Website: home-depot
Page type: order-tracking
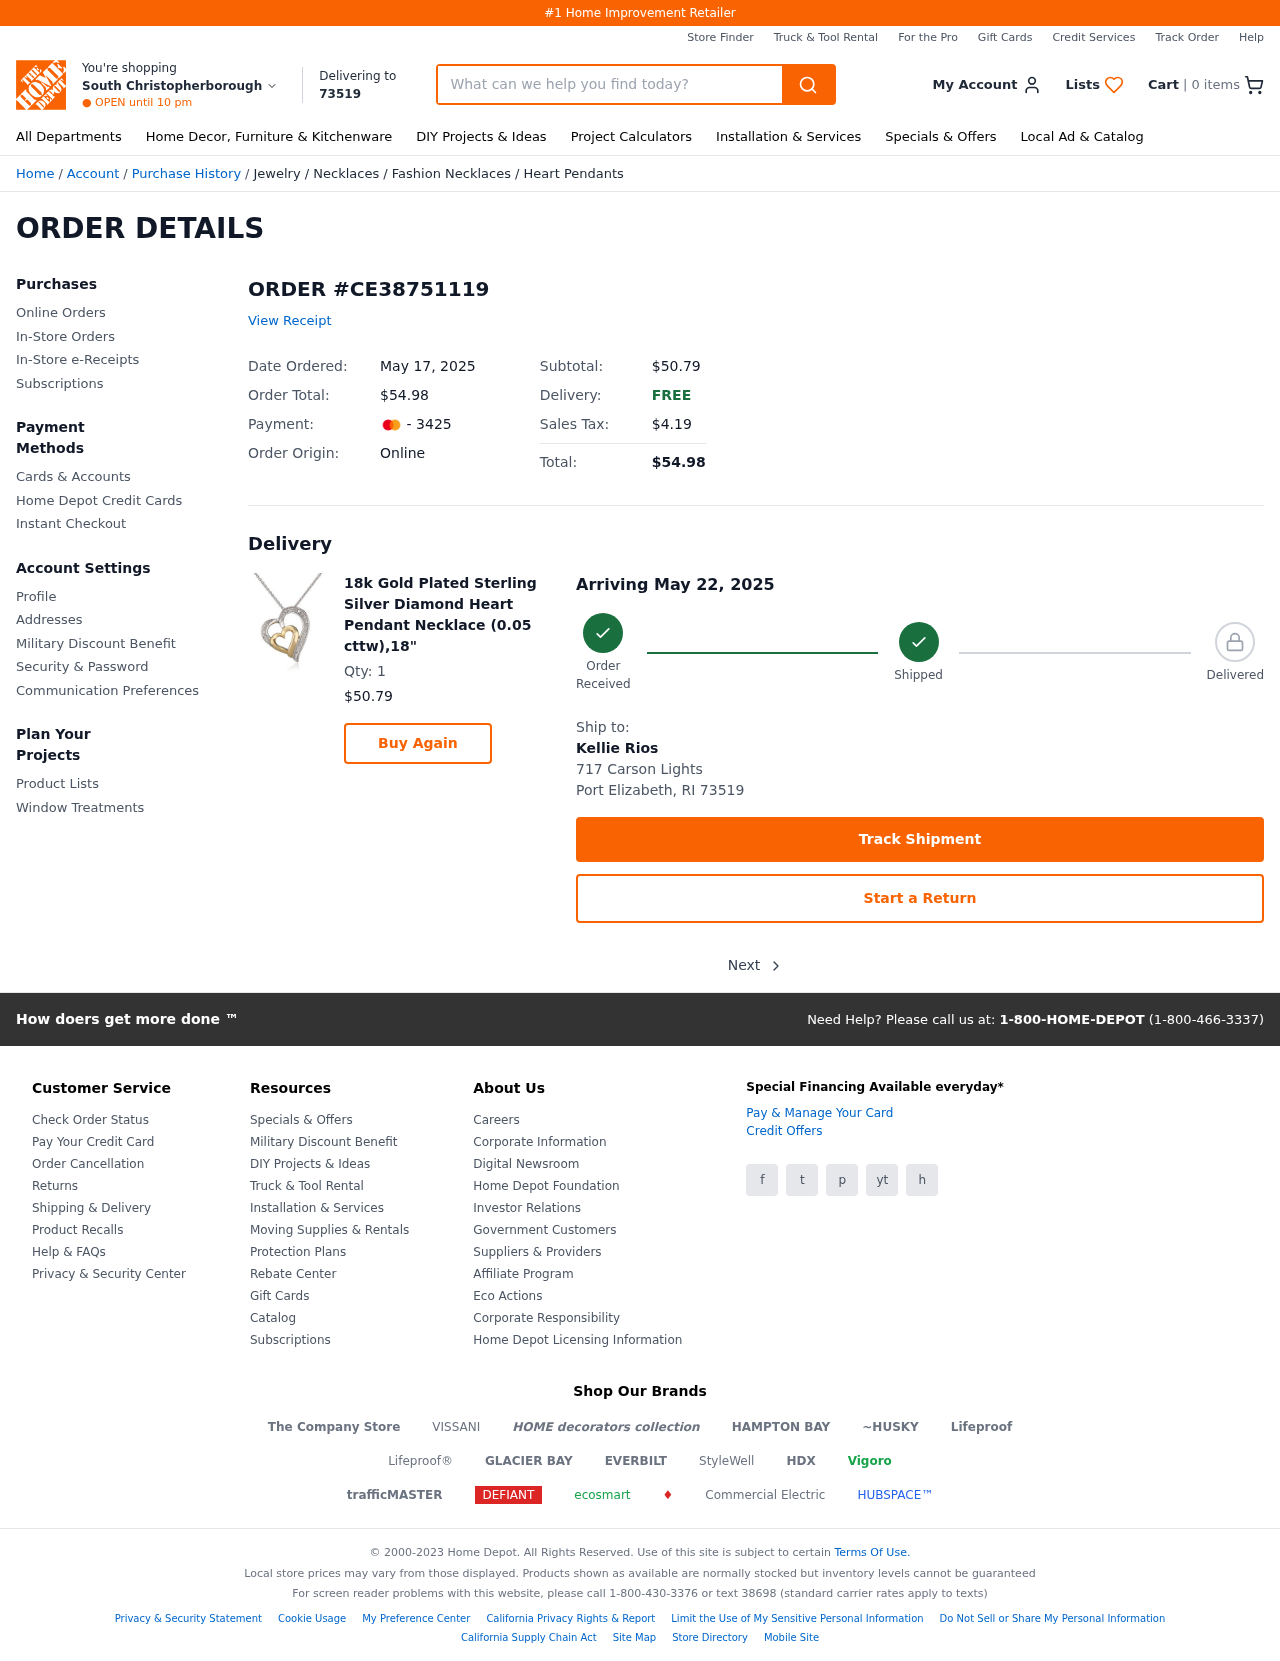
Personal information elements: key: PII_CARD_LAST4
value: - 3425
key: PII_CITY2
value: South Christopherborough
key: PII_CITY_STATE_ZIP
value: Port Elizabeth, RI 73519
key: PII_FULLNAME
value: Kellie Rios
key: PII_POSTCODE
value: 73519
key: PII_STREET
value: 717 Carson Lights
Product elements: key: PRODUCT1_BREADCRUMB
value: Jewelry
Necklaces
Fashion Necklaces
Heart Pendants
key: PRODUCT1_NAME
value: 18k Gold Plated Sterling Silver Diamond Heart Pendant Necklace (0.05 cttw),18"
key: PRODUCT1_PRICE
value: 50.79
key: PRODUCT1_QUANTITY
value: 1
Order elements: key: ORDER_NUM_ITEMS
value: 0
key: ORDER_ID
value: CE38751119
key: ORDER_DATE
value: May 17, 2025
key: ORDER_TOTAL
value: $54.98
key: ORDER_SUBTOTAL
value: $50.79
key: ORDER_TAX
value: $4.19
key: ORDER_DELIVERY_DATE
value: Arriving May 22, 2025
Search elements: key: HEADER_SEARCH
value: What can we help you find today?